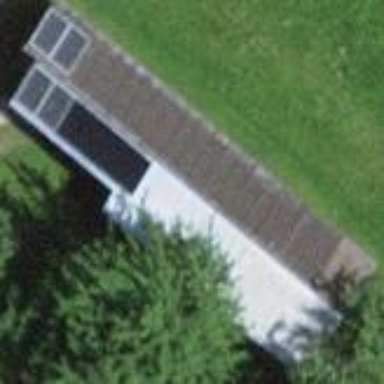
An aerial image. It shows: Sheltered building.